Question: Firefox, Safari, IE

As you can see in different browsers appears 1-2 px difference between 'input' and 'div', how to clear it?
HTML:
'''
<input type="text" class="my-input-select" disabled="disabled"/>
<div class="my-input-select-box" >
<ul style="z-index:100">
<li>All</li>
<li>Products</li>
<li>Categories</li>
<li>Clients</li>
<li>News</li>
</ul>
</div>
'''
CSS:
'''
.my-input-select{
border: 1px solid #acacac;
-webkit-border-radius: 5px;
-moz-border-radius: 5px;
border-radius: 5px;
padding: 5px;
background: url(images/forms/select.png) no-repeat 98% center;
cursor: pointer;
display: block;
}
div.my-input-select-box{
position: relative;
margin: 0;
padding: 0;
}
div.my-input-select-box ul{
position: absolute;
background: red;
left: 110px;
top: 26px;
width: 172px;
z-index: 100;
margin: 0;
padding: 0;
}
div.my-input-select-box li{
border-bottom: medium none;
color: #393939;
cursor: pointer;
display: block;
font-size: 12px;
line-height: 12px;
list-style-type: none;
margin: 0;
padding: 6px 2px 6px 10px;
}
'''
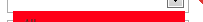
Answer: You have to use an html, css reset for example <URL>